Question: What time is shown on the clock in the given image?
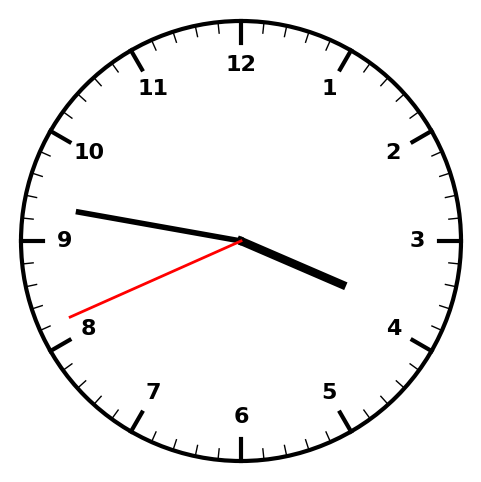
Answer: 03:46:41